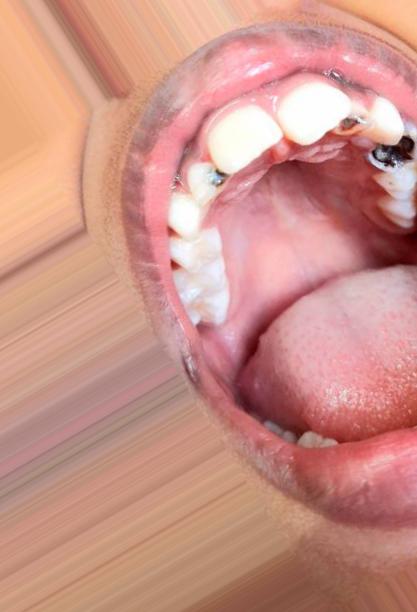
Condition: Caries